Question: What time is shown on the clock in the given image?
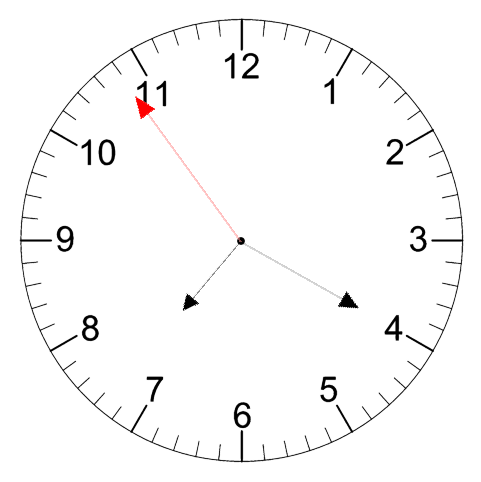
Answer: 07:19:54